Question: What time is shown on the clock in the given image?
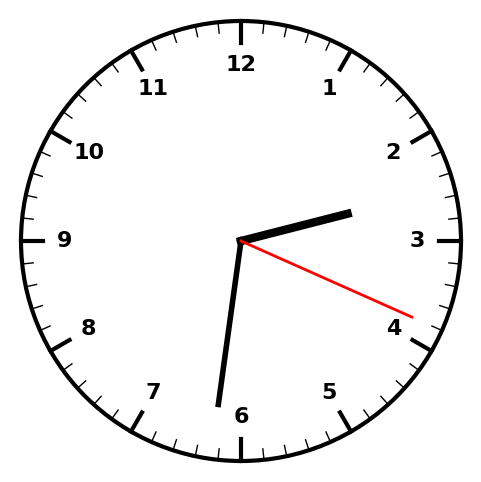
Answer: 02:31:19